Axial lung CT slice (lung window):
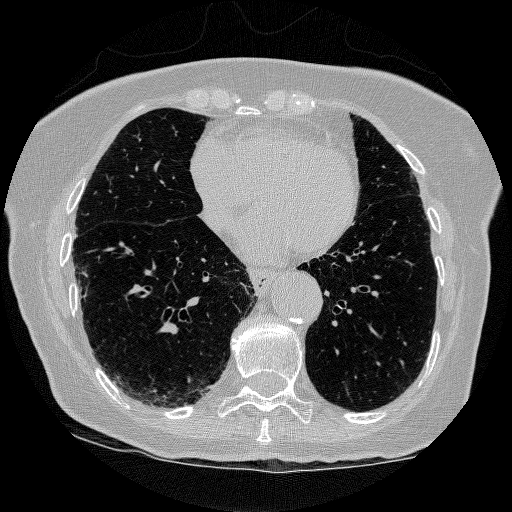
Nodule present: no